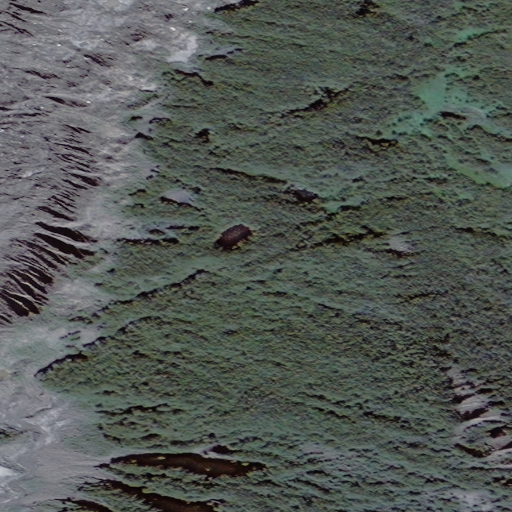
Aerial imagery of island in Alaska named Weeping Peat Island containing only unknown